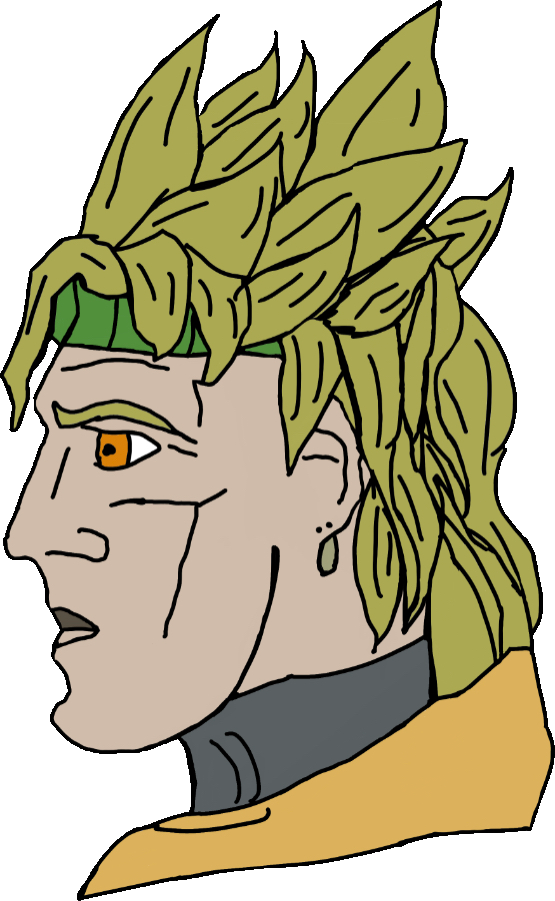
Label: 4_Yes_Chad